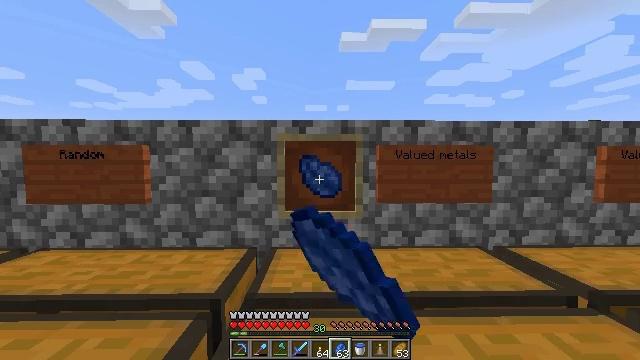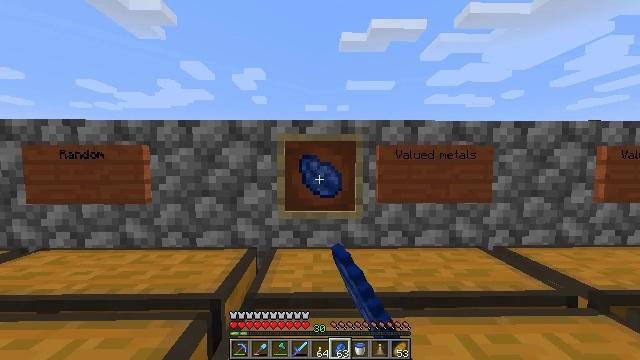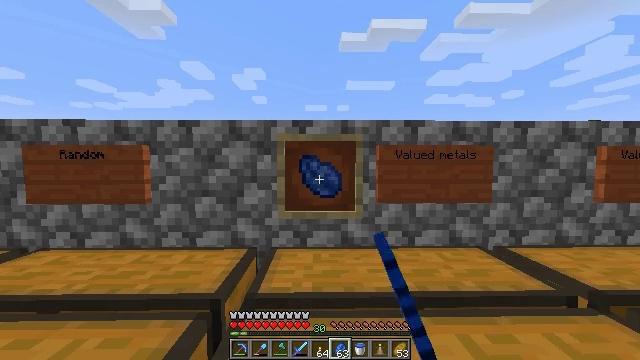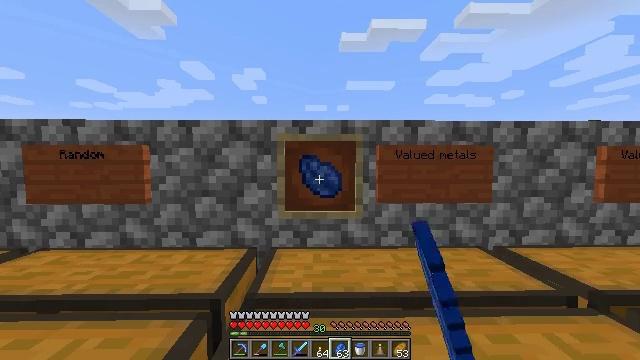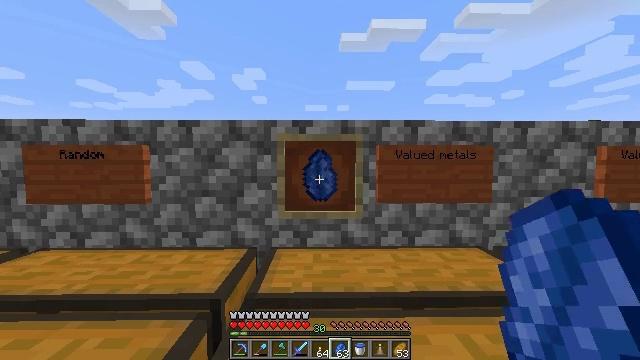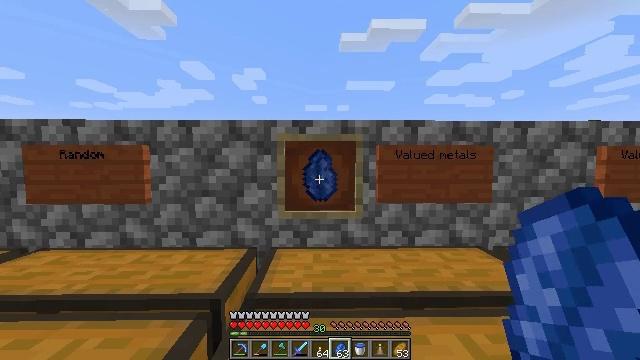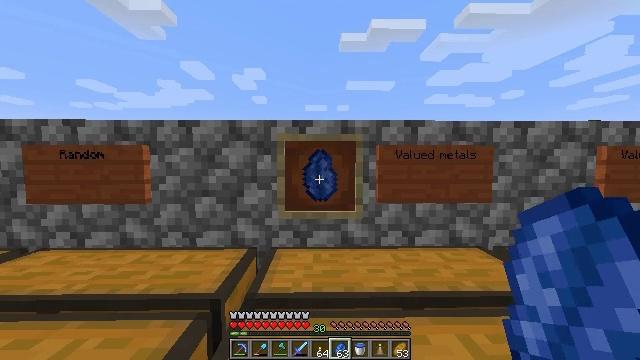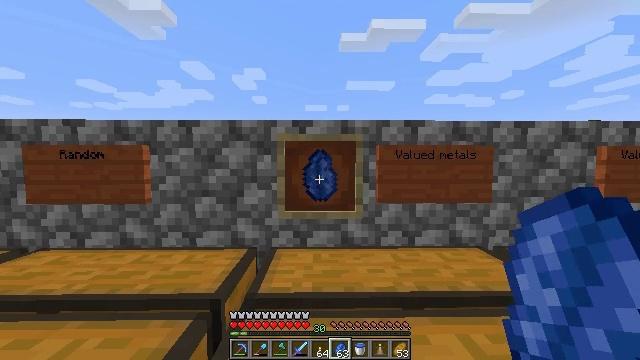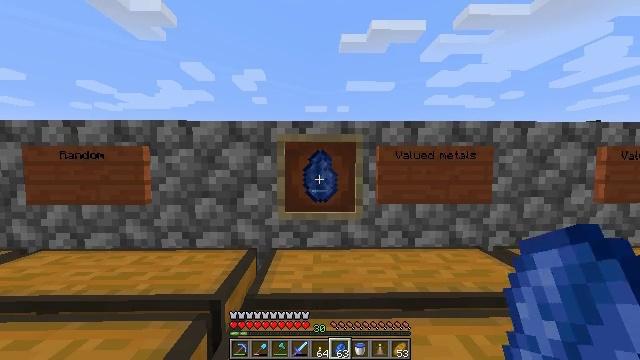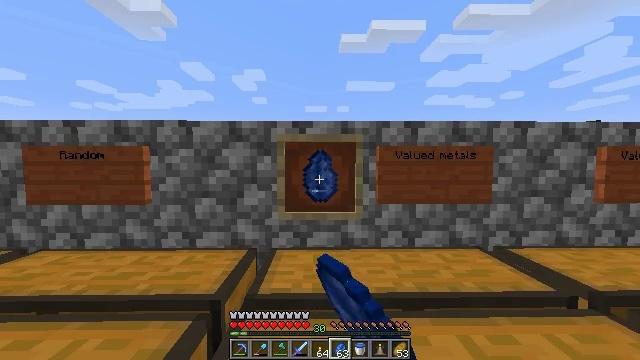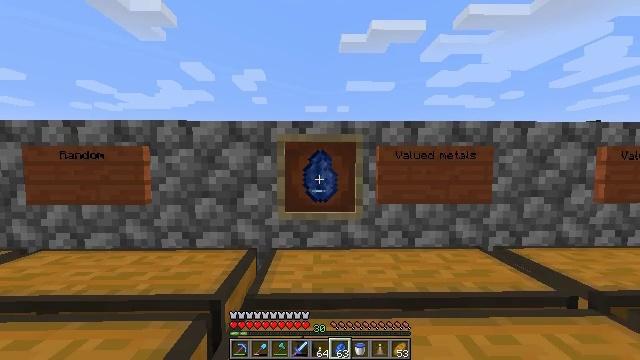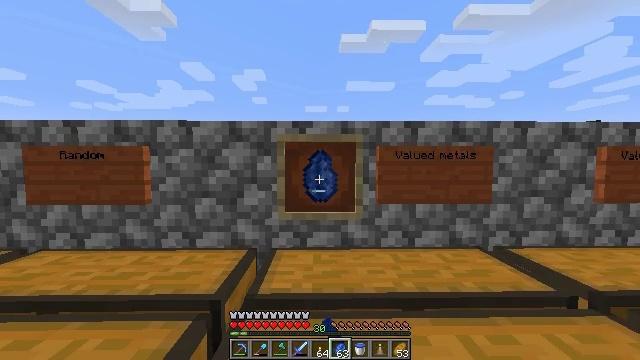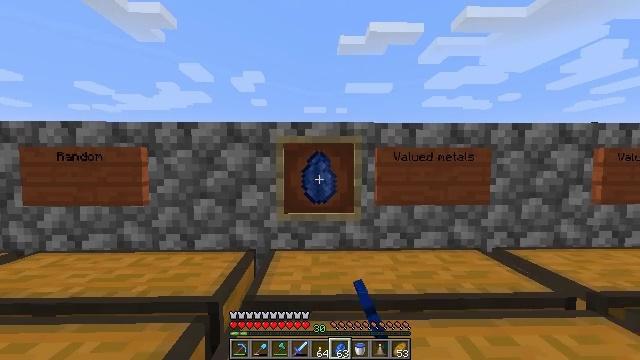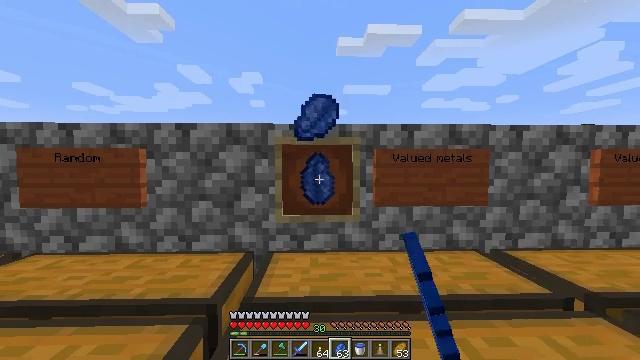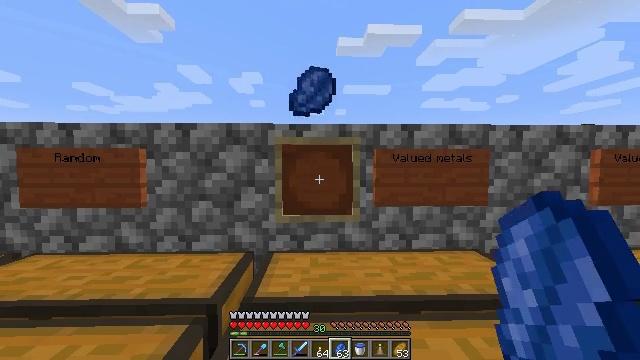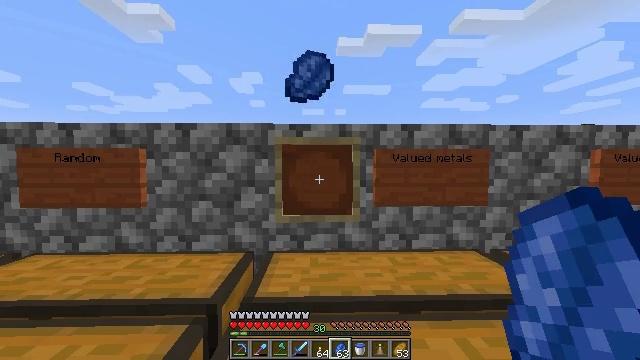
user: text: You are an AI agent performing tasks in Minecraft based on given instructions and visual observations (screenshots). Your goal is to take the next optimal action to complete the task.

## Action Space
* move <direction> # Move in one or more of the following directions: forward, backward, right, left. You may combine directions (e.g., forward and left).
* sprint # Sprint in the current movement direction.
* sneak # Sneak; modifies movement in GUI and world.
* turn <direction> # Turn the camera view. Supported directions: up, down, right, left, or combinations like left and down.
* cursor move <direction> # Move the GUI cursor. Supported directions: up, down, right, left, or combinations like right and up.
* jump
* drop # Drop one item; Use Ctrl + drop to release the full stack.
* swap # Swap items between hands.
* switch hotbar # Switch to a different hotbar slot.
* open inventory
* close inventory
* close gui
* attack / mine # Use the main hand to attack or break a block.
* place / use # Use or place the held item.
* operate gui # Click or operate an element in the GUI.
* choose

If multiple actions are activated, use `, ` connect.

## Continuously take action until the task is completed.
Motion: motion action
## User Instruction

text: Get a diamond hoe by crafting it.
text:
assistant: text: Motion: use / place
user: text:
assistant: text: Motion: no_op
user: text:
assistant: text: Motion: no_op
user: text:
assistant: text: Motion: no_op
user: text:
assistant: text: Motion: no_op
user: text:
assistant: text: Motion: no_op
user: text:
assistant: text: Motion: no_op
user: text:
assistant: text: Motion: attack / mine
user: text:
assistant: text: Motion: attack / mine
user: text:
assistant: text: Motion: attack / mine
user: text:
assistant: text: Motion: attack / mine
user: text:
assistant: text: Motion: no_op
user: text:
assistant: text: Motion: no_op
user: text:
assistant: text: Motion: no_op
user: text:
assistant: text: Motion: no_op
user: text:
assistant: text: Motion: no_op
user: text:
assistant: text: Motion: no_op
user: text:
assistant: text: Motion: no_op
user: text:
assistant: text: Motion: no_op
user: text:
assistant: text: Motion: no_op
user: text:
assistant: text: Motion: no_op
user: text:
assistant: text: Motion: no_op
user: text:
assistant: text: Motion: no_op
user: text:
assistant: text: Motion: no_op
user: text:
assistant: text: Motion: no_op
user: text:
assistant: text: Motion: no_op
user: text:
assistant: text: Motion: no_op
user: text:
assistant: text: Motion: no_op
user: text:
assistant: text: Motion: no_op
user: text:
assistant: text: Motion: no_op